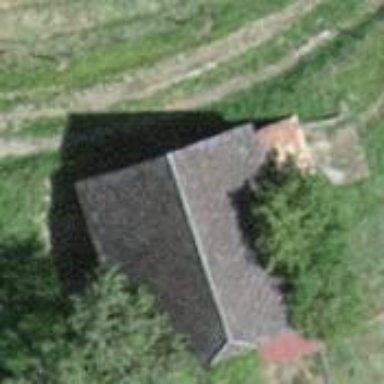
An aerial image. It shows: Barn.